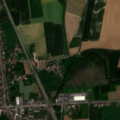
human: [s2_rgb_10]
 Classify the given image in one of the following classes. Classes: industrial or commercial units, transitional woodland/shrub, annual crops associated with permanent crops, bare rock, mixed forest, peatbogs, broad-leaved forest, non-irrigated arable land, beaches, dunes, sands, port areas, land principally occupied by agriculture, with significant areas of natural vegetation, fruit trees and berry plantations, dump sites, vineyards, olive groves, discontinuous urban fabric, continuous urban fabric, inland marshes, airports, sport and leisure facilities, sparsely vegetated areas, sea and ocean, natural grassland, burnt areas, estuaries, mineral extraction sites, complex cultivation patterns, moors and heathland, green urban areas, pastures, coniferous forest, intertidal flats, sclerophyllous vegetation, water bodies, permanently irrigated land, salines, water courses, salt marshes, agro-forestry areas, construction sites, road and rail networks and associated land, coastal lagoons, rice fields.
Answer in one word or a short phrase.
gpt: discontinuous urban fabric, non-irrigated arable land, complex cultivation patterns